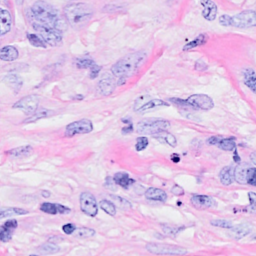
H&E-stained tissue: Breast